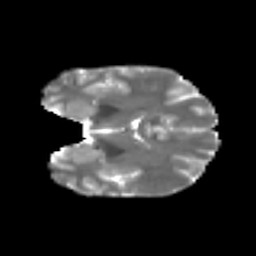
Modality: T2w
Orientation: coronal
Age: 28
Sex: female
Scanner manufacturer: ge
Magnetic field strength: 3 T
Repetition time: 7.8 s
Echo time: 0.0606 s